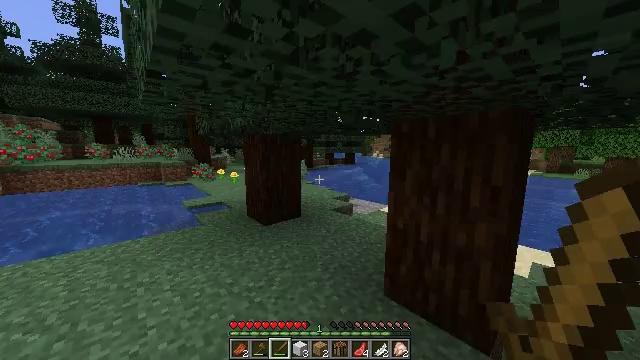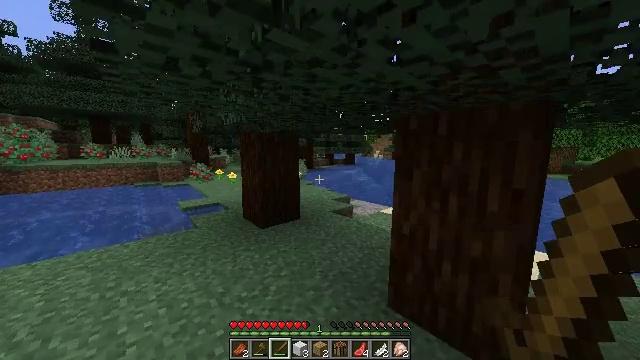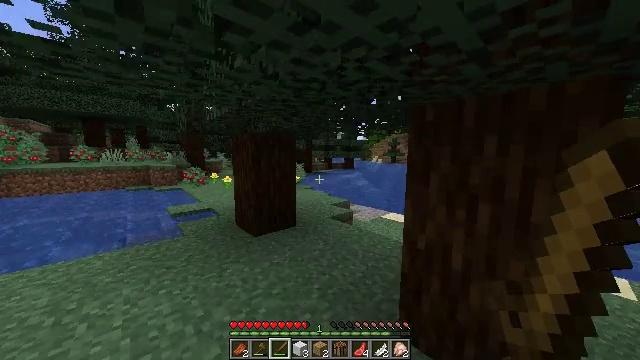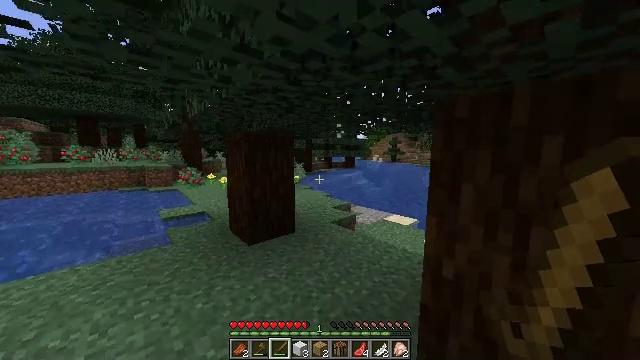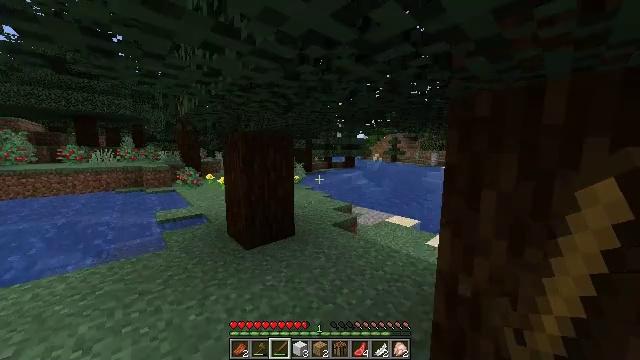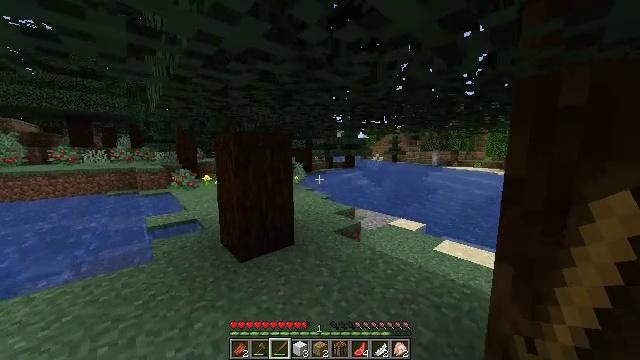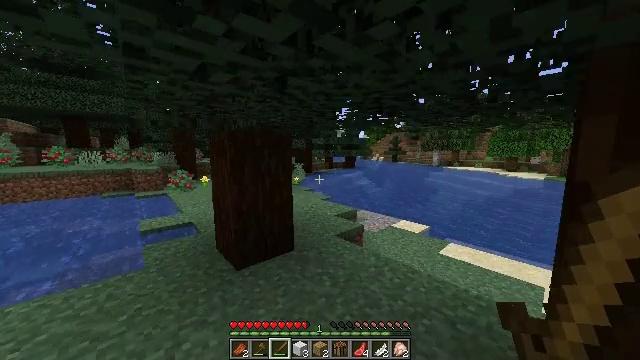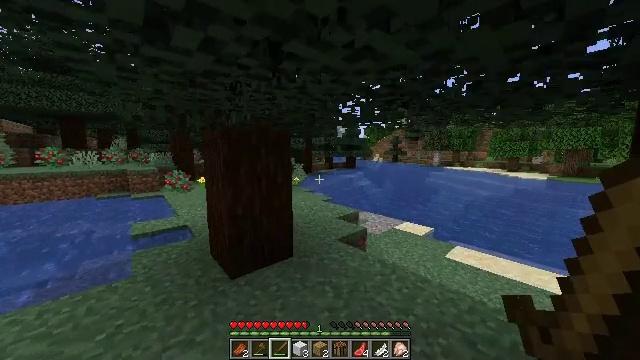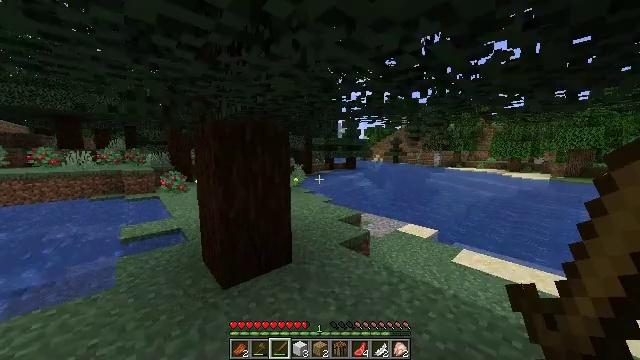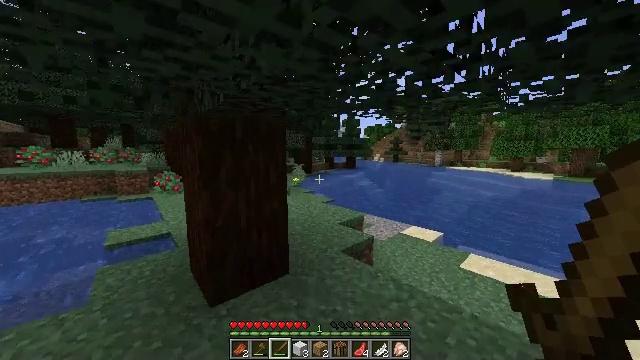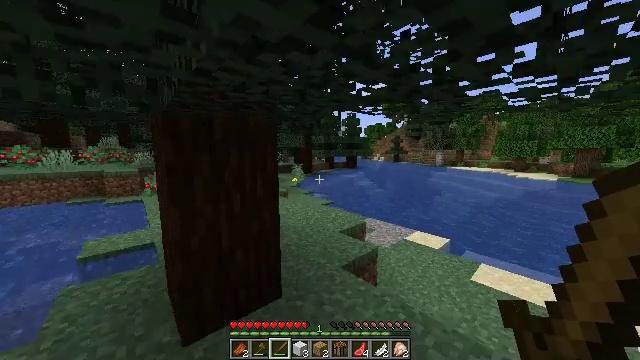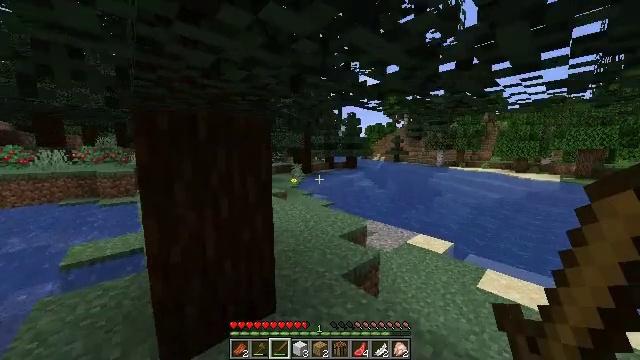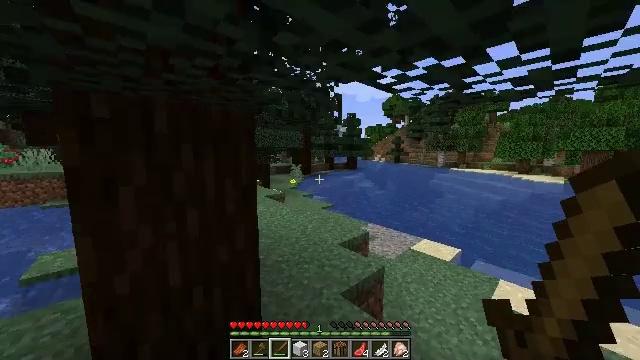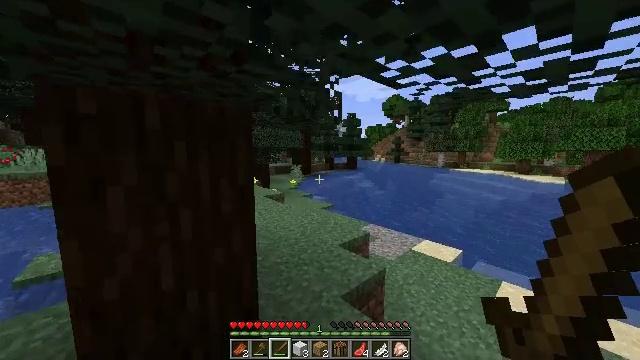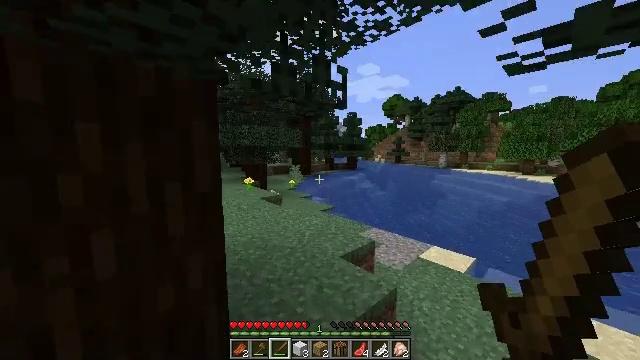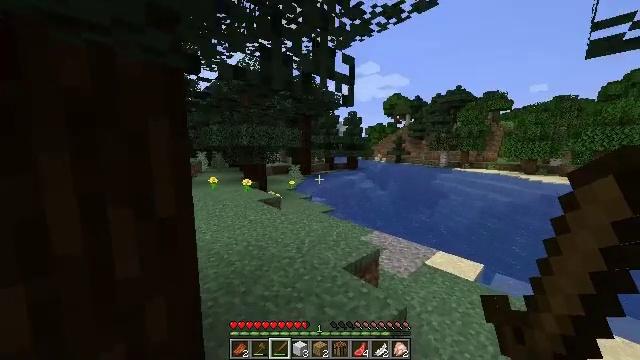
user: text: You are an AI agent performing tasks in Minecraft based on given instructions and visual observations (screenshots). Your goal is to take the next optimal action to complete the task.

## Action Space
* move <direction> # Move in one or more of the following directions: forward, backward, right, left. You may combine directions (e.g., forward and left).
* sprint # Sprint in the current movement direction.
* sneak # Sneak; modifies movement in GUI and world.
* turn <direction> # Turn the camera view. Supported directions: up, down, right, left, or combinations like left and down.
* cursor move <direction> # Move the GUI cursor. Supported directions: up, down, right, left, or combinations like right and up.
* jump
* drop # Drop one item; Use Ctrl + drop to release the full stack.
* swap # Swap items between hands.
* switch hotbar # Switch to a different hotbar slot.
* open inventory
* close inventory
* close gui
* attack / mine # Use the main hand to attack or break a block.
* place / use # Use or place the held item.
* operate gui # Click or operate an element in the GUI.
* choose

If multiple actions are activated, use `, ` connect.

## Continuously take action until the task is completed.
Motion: motion action
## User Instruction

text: Gather sweet berries from the bush.
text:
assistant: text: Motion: move forward, sprint
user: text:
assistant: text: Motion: move forward, sprint
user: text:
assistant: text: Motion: move forward
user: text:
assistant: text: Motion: move forward
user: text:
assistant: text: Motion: move forward
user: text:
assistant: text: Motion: move forward
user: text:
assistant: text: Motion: move forward
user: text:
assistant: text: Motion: move forward
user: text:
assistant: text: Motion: move forward
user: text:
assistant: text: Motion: move forward
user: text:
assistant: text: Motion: move forward
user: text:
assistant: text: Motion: move forward
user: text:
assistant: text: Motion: move forward, sprint
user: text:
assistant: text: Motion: move forward, sprint
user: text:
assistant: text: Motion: move forward, sprint
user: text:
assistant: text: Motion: move forward, sprint
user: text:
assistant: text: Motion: move forward, sprint, turn left
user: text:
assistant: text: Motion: move forward, sprint, turn left
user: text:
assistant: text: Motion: move forward, sprint, turn left
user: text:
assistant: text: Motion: move forward, sprint, turn left
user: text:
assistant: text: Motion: move forward, sprint, turn left
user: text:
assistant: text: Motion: move forward, sprint, turn left
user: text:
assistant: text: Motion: move forward, sprint, turn left
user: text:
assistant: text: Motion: move forward, sprint, turn left
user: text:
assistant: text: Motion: move forward, sprint
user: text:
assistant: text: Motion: move forward, sprint, turn left
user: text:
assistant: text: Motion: move forward, sprint, turn left and down
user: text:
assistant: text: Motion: move forward, sprint, turn left and down
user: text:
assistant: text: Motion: move forward, sprint, turn left
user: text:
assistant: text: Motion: move forward, sprint, turn left